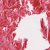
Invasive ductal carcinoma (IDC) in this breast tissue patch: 0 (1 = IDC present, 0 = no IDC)